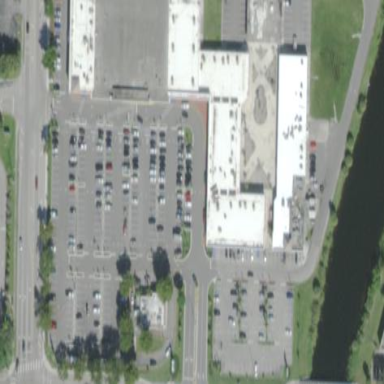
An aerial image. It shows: Retail building.